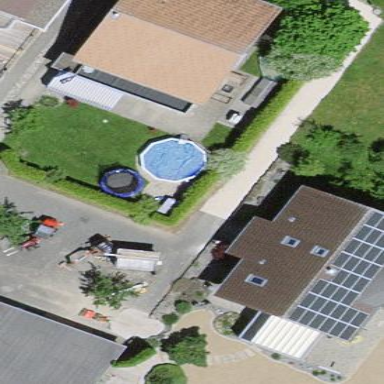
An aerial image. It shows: Residential building.